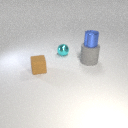
small cyan metal sphere behind small brown rubber cube